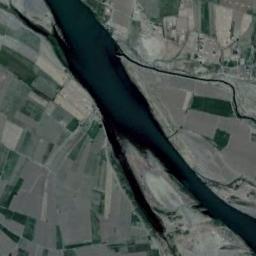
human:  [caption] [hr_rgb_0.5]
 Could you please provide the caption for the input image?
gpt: A curvy turquoise river with small islands and tributaries on both sides of the bank, With green and tan mixed fields on both sides .

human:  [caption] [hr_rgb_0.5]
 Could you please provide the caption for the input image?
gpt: The deep blue river with a big channel bar goes through the farmland .

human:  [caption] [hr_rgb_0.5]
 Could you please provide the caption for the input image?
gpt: The river goes through bare and green farmland .

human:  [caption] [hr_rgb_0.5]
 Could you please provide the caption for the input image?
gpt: There are many neat places beside the river .

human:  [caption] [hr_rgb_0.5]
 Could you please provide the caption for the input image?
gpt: There are many farmlands near the river .